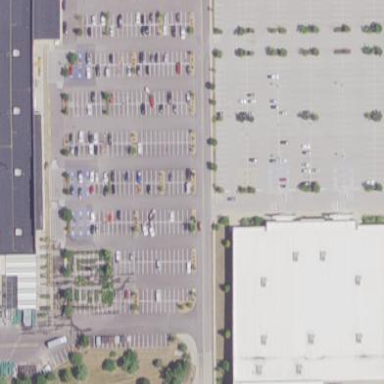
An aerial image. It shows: Retail area.